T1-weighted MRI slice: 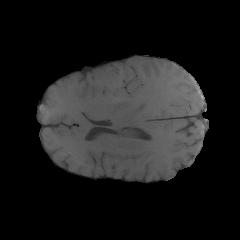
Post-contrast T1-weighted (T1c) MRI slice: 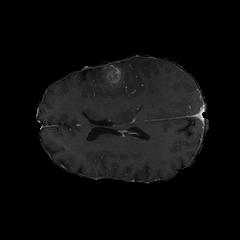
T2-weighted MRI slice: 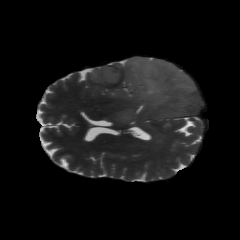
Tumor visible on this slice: yes